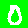
Digit: 0